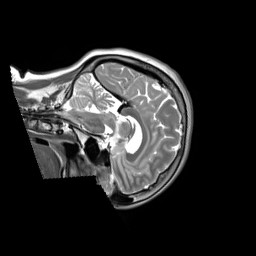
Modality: T2w
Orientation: sagittal
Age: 60
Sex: female
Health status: ill
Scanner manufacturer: siemens
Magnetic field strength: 3 T
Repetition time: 2.8 s
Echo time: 0.326 s